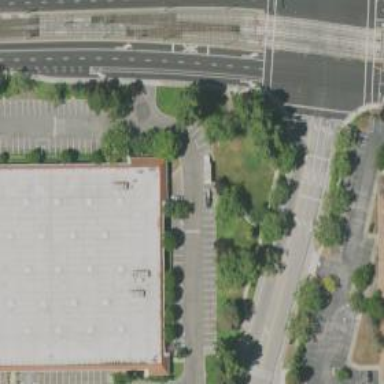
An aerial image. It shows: Parking space.